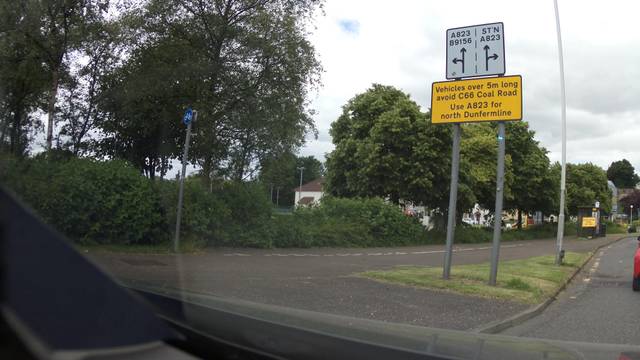
Region: United Kingdom
Coordinates: 56.065, -3.454